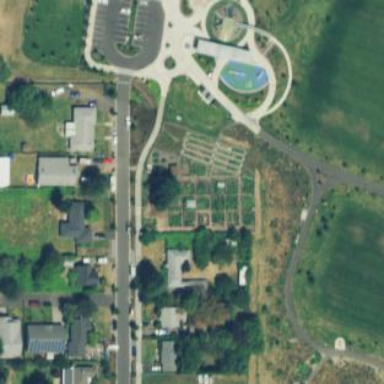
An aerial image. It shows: Garden area designated for leisure land.